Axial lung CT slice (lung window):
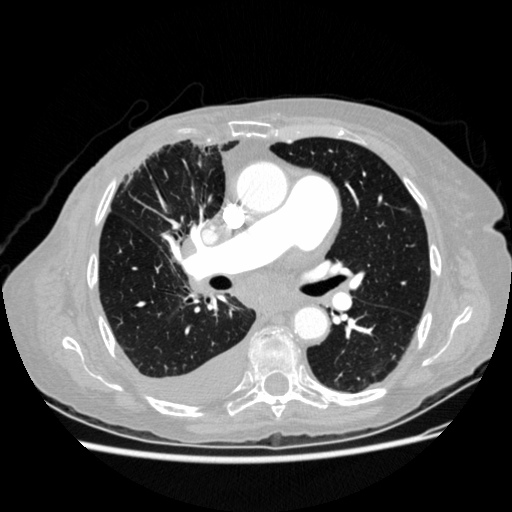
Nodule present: no